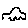
Label: car